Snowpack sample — Buffalo Mountain, Silverthorne, Colorado, USA (1/25/25, 10:11 AM MST)
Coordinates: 39.6222, -106.1139
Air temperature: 22 °F
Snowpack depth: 110 cm
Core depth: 10 cm
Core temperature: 46.4 °F
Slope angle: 12°, slope face: 102°
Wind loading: high
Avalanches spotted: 0
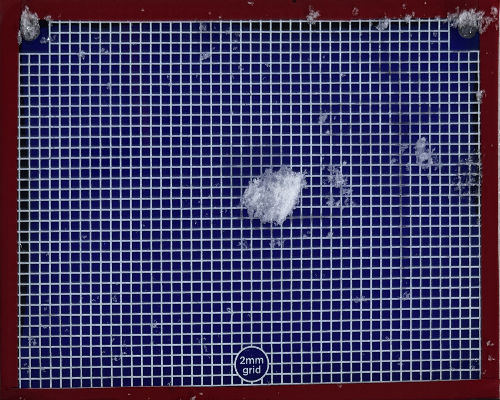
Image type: profile
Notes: No avalanches nearby, collected on the outskirts of a fire break 15 meters from the treeline, on way to Buffalo and Red Mountain